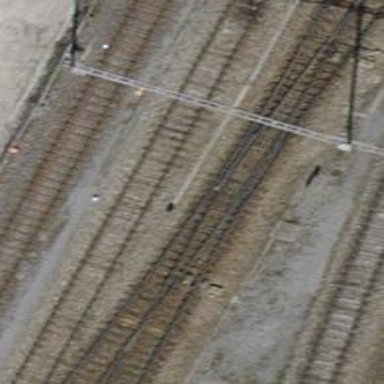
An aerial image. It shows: Railway track with electrified contact lines. This is siding track.